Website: macys
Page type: customer-info-address
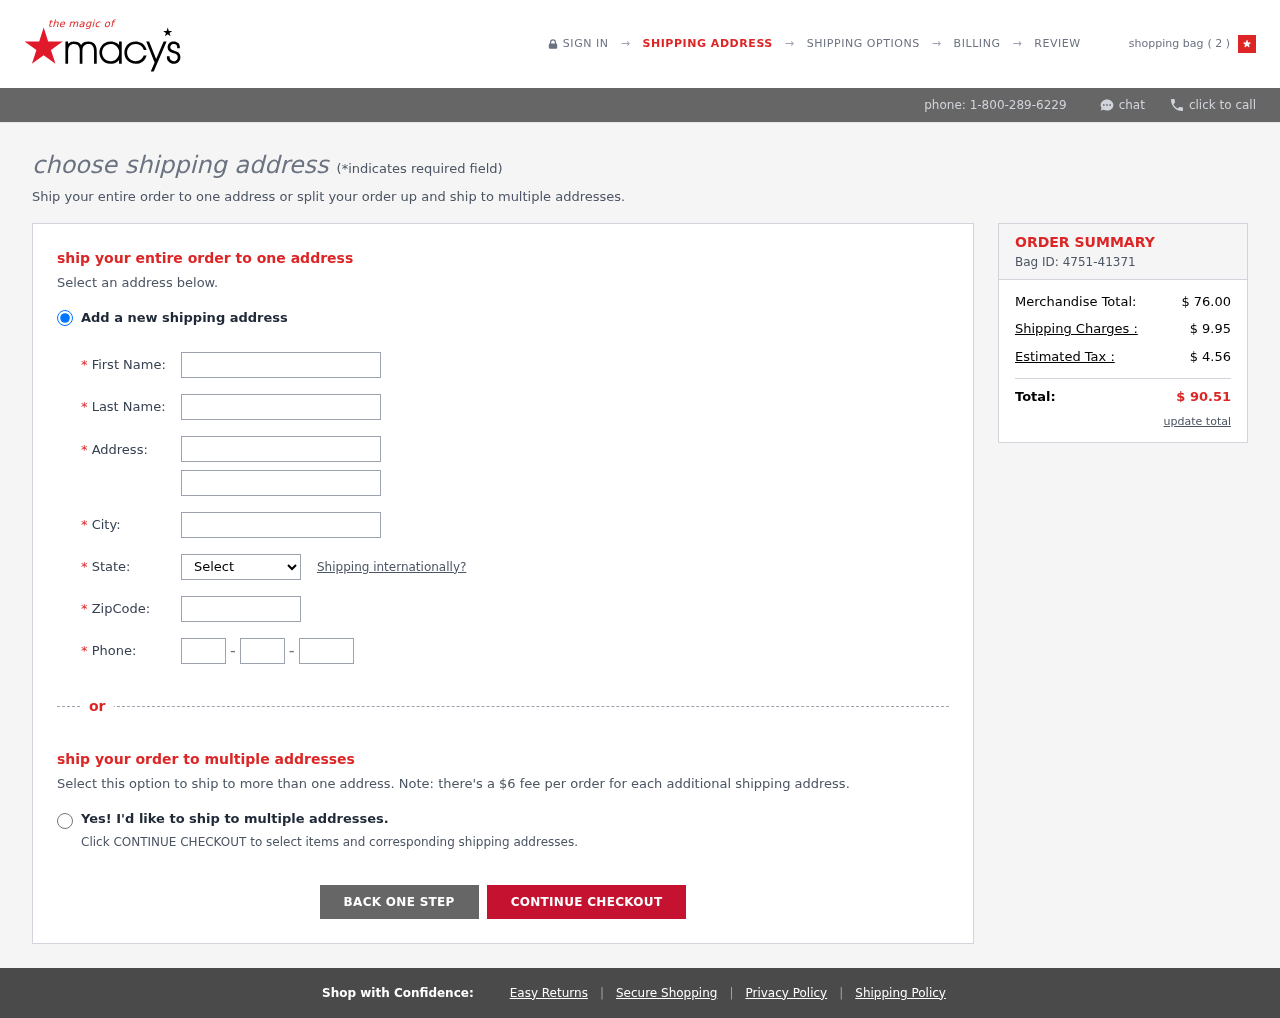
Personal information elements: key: PII_CITY
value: Port Julie
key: PII_FIRSTNAME
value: Jeffrey
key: PII_LASTNAME
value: Sanders
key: PII_PHONE_AREA
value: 678
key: PII_PHONE_PREFIX
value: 494
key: PII_PHONE_SUFFIX
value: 8142
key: PII_POSTCODE
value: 41143
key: PII_STATE_ABBR
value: ND
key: PII_STREET
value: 4087 Anthony View Apt. 725
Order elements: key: ORDER_NUM_ITEMS
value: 2
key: ORDER_ID
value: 4751-41371
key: ORDER_SUBTOTAL
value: $ 76.00
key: ORDER_SHIPPING_COST
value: $ 9.95
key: ORDER_TAX
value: $ 4.56
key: ORDER_TOTAL
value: $ 90.51